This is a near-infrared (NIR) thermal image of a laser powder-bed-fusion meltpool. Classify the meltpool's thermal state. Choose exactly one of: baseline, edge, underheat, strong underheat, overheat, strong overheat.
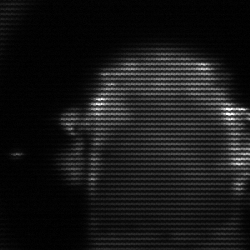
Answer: baseline